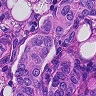
Metastatic tissue present: yes